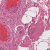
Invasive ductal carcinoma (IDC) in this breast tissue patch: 0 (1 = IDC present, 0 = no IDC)